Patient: sex M, age 36
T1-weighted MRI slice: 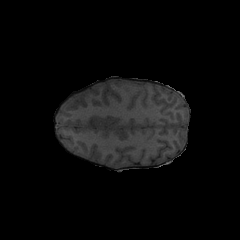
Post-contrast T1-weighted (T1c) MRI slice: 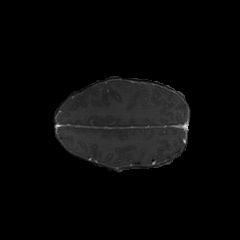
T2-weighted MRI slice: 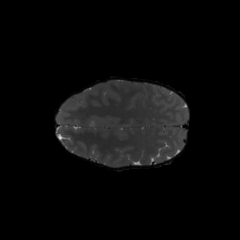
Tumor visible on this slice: yes
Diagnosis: Glioblastoma, IDH-wildtype
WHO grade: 4